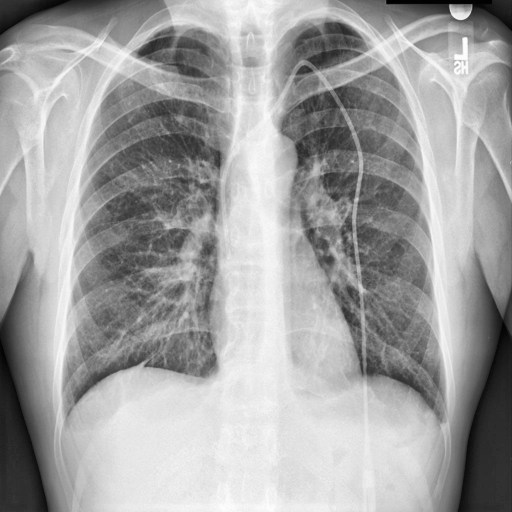
Finding: NORMAL